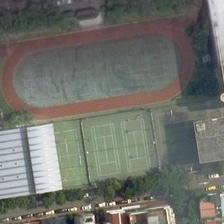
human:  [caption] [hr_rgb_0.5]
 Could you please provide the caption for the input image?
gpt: some buildings and green trees are around a playground .

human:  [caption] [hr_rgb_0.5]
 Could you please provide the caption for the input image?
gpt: a playground with tennis courts next to it is surrounded by some green plants and buildings .

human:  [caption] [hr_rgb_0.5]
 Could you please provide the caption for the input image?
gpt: a huge football field is accompanyed by three three grass tennis courts .

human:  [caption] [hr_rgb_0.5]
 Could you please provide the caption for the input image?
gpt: a playground with three tennis courts next to it is surrounded by some trees and buildings .

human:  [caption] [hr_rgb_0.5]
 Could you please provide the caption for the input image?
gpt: a playground with tennis courts next to it is surrounded by some green plants and buildings .